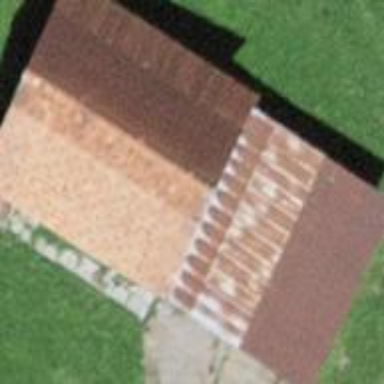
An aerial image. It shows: Rural barn.